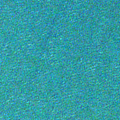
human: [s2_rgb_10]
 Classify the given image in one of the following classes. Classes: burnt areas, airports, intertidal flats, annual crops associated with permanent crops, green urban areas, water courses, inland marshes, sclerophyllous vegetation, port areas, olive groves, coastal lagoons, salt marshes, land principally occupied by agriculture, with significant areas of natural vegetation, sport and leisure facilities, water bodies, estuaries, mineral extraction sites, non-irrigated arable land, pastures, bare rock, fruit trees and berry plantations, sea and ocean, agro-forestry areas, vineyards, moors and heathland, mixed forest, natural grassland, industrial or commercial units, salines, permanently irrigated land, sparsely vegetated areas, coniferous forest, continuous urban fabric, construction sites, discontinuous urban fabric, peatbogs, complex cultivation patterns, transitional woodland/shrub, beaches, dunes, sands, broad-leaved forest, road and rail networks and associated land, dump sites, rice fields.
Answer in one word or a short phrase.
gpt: sea and ocean